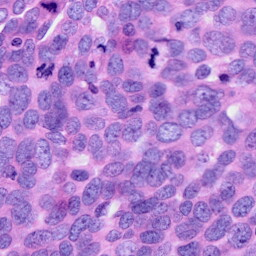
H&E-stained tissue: Ovarian